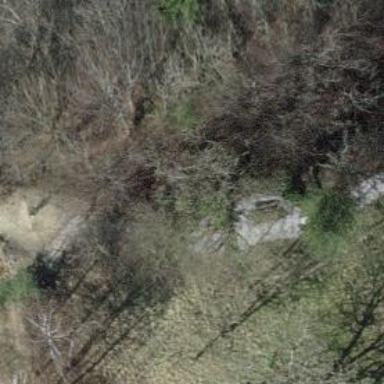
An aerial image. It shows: Brown bench.